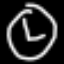
Label: clock